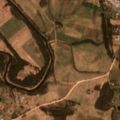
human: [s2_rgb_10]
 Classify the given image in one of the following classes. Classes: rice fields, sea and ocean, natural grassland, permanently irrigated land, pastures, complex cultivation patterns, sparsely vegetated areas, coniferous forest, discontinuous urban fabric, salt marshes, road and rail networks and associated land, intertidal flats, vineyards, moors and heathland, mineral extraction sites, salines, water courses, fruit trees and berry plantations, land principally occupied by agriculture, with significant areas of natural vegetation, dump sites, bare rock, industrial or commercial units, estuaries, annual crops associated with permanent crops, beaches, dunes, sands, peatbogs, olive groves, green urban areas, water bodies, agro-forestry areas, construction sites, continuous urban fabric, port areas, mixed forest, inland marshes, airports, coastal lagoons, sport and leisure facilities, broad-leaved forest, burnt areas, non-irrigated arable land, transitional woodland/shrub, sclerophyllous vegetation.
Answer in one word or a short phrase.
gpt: industrial or commercial units, pastures, complex cultivation patterns, land principally occupied by agriculture, with significant areas of natural vegetation, mixed forest